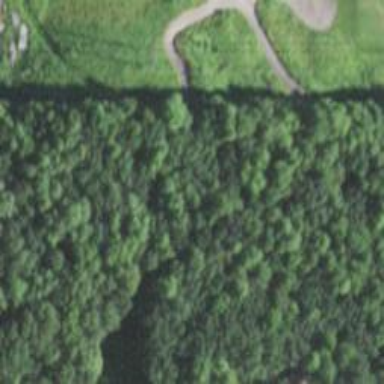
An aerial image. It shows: Service road used as golf cart path.